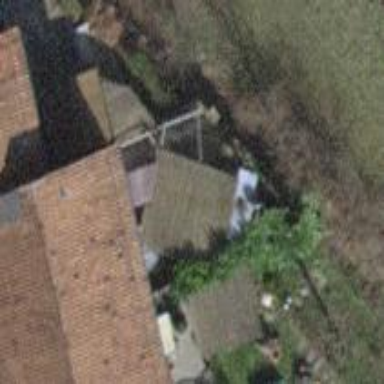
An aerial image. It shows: Simple house.